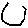
Label: hexagon